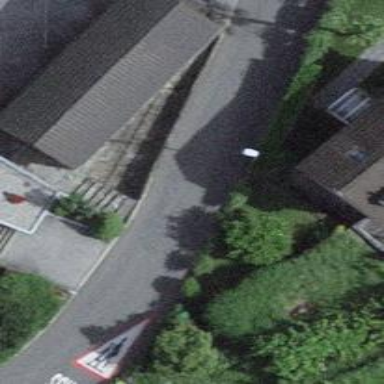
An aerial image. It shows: Set of concrete steps.